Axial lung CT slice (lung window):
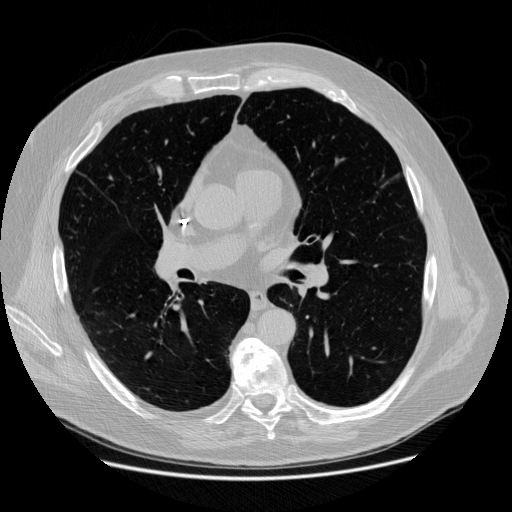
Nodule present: no